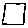
Label: square